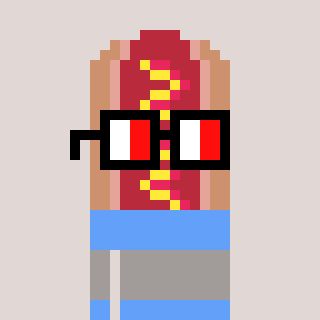
a pixel art character with square glasses with black frames and red eyes, a hotdog-shaped head and a blue-colored body on a warm background